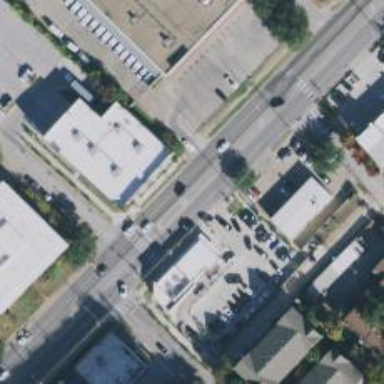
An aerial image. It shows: Secondary road with separate sidewalk.